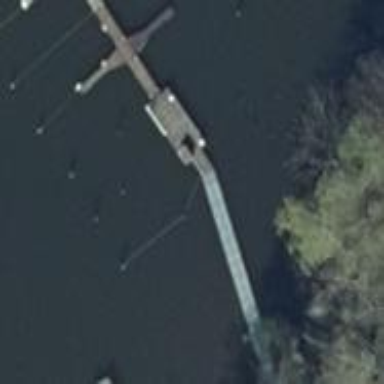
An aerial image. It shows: Man-made pier.